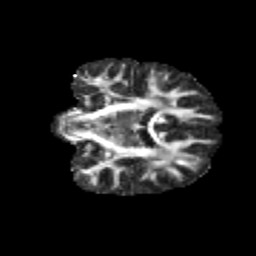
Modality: FA
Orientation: coronal
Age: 13
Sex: male
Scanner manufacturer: siemens
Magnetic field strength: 3 T
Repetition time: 3.8 s
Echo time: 0.07 s